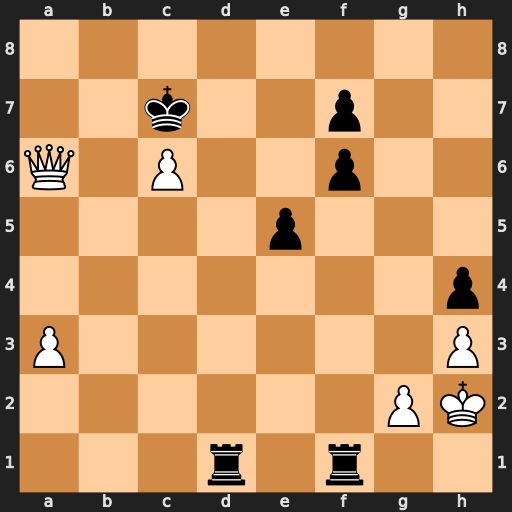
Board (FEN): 8/2k2p2/Q1P2p2/4p3/7p/P6P/6PK/3r1r2
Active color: w
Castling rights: -
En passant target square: -
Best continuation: Qb7+ Kd6 Qd7+ Kc5 Qxd1 Rxd1 c7 Rd6 c8=Q+